Question: Hi guys I have a problem with a multiple query in the firebase list
This query filters requests by these queries
But it brings me three results and correct there are only two results
'''
this.all_being_executed = this.fdb.list('main_requests', ref => {
let query = ref.orderByChild('requests_receiving_status').equalTo(false);
query = ref.orderByChild('requests_status').equalTo(true);
return query;
}).valueChanges();
return this.all_being_executed;
'''

Is there any help to filter the results correctly
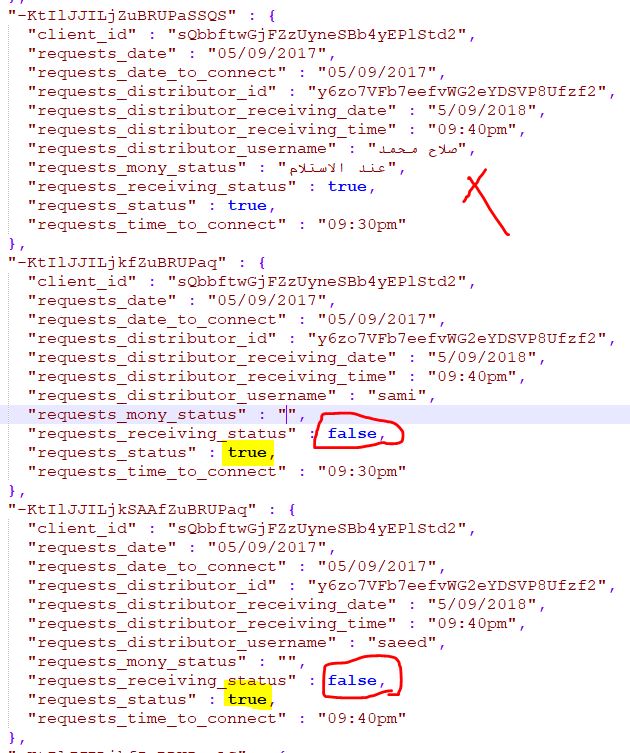
Answer: You can use only one 'orderByChild()' clause in your query, so it seems like your second clause is overwritting the first one and you're just getting the ones with 'request_status===true'.
From the <URL>:
> Queries can only order by one key at a time. Calling orderByChild()
multiple times on the same query throws an error
My suggestion is to either refactor your current data structure to allow for a simpler query, or use a new third field which concatenates both 'requests_receiveing_status' and 'request_status', them do your query on this concatenated field. Something like this:
'''
{
"requests_receiving_status_and_status": "false_true";
}
'''
and query it like this:
'''
let query = ref.orderByChild('requests_receiving_status_and_status').equalTo('false_true');
'''
Now, I know that this seems hacky and non-performant, but it is actually a valid approach for Firebase.
But, if you prefer a cleaner solution, try to separate your objects on two separated lists, one for requests_receiving_status true and the other for the false ones, them search only on the false ones using 'query = ref.orderByChild('requests_status').equalTo(true);'. It adds redundancy but it is another valid approach on NoSql databases.
Also, check out <URL> and see if it helps you to tackle this issue.